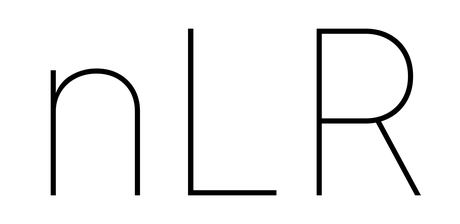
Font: Inter_Thin